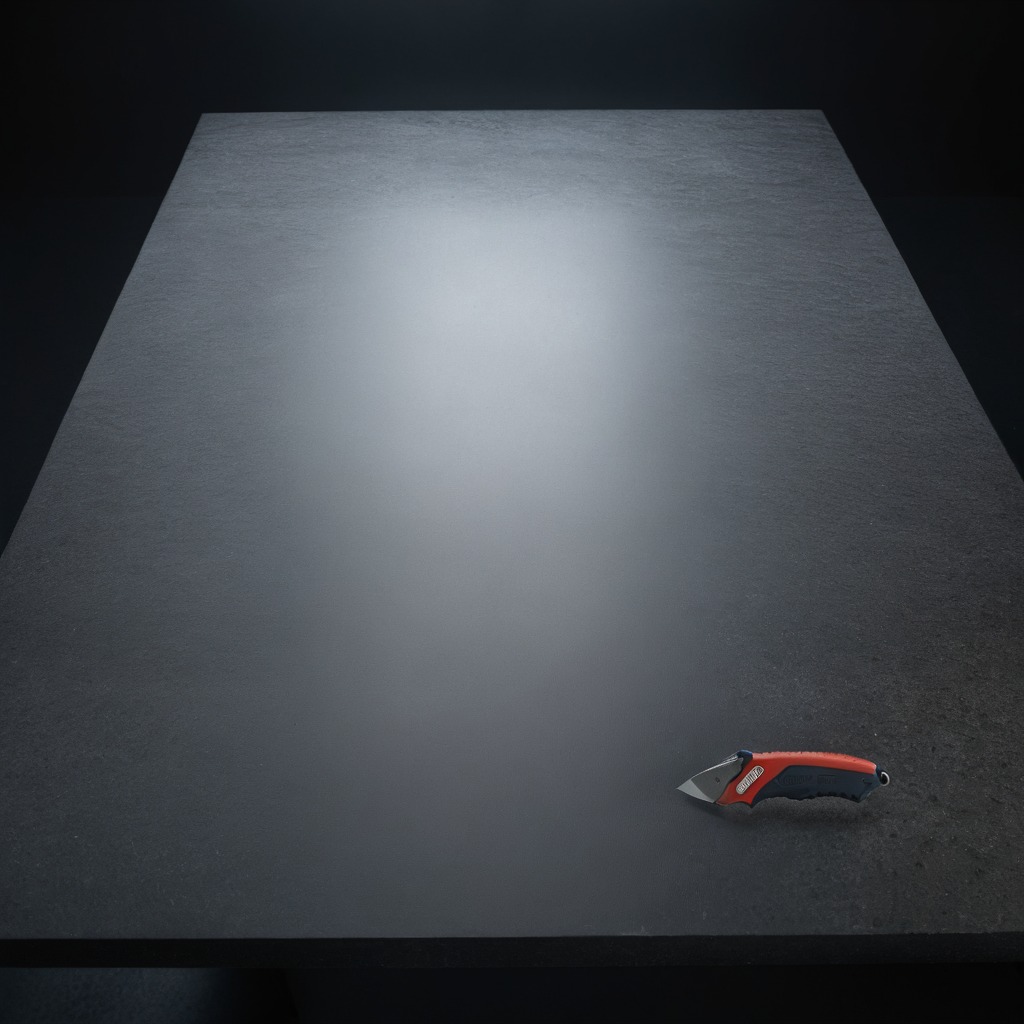
A utility knife is lying on a clean granite table inside a workshop at night dim ambient light soft shadows worn but